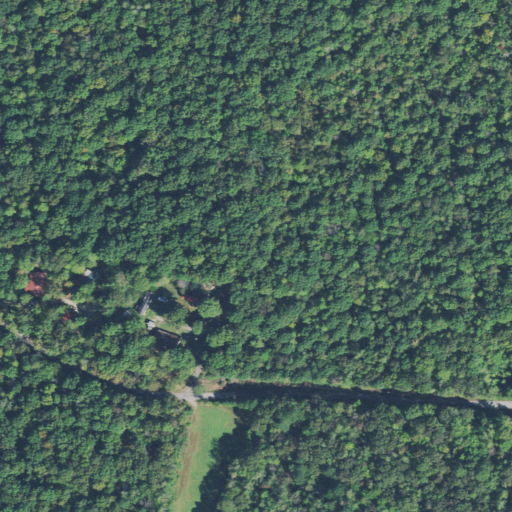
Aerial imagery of mountain in Tennessee named Tie Hill containing deciduous forest, open development, mixed forest, pasture, and low intensity development